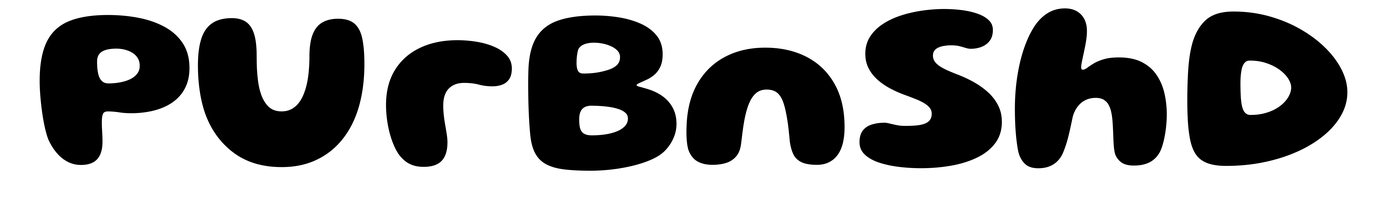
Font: Gluten_Bold